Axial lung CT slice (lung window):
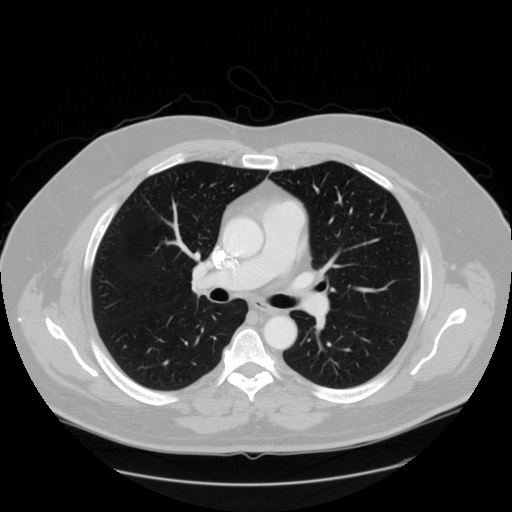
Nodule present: no